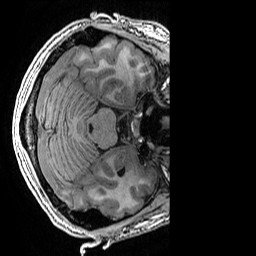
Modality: T1w
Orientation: axial
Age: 20
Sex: male
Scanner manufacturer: ge
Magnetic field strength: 3 T
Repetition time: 0.007 s
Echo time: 0.00342 s